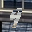
Label: 9